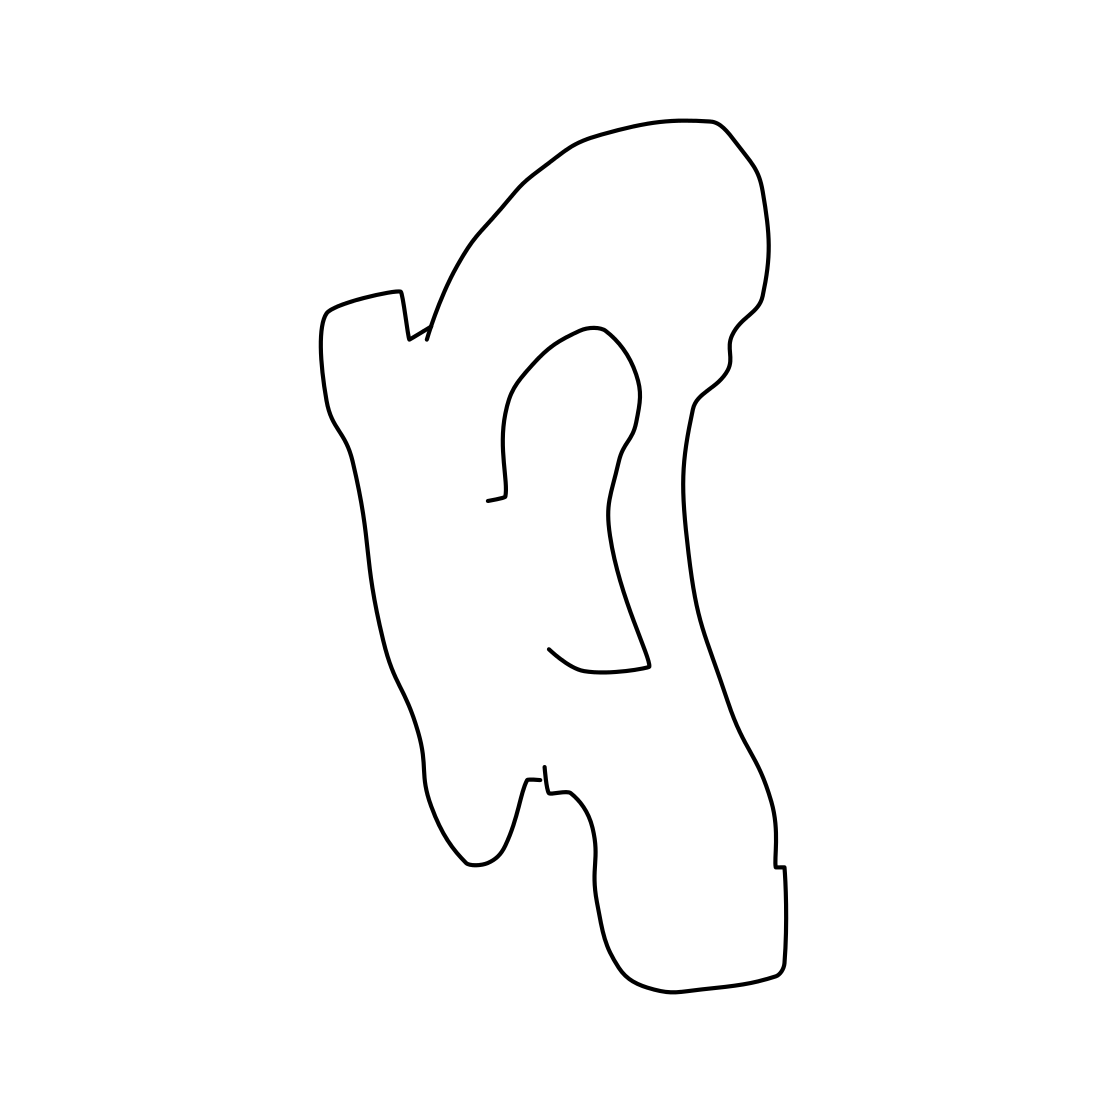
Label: ear